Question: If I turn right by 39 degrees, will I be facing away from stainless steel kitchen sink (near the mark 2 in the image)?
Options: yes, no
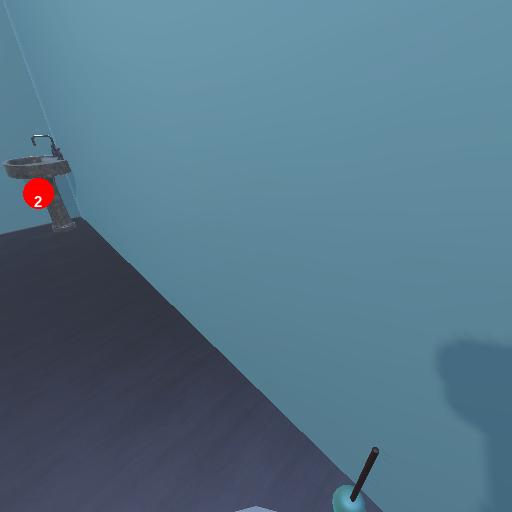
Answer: yes